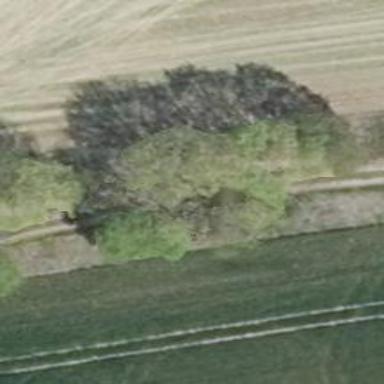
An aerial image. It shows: Deciduous broadleaved tree.